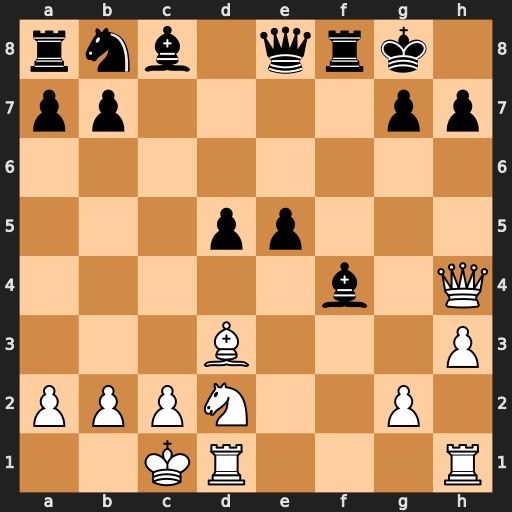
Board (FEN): rnb1qrk1/pp4pp/8/3pp3/5b1Q/3B3P/PPPN2P1/2KR3R
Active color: w
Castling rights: -
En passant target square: -
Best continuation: Qxh7+ Kf7 Bg6+ Kf6 Bxe8